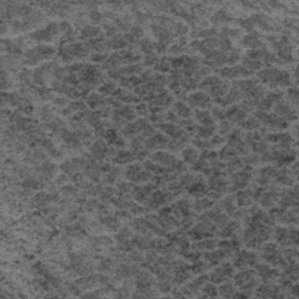
Label: frost